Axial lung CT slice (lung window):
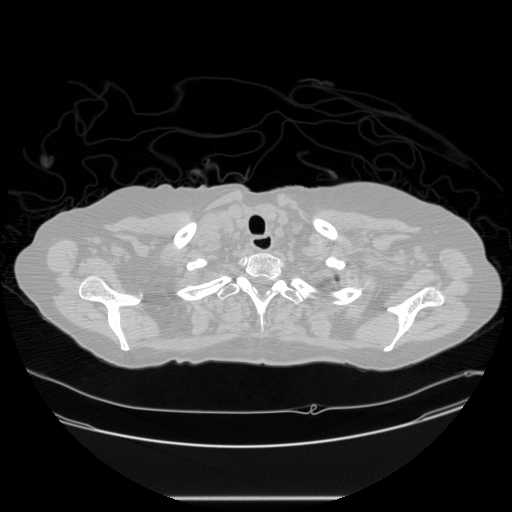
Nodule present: no